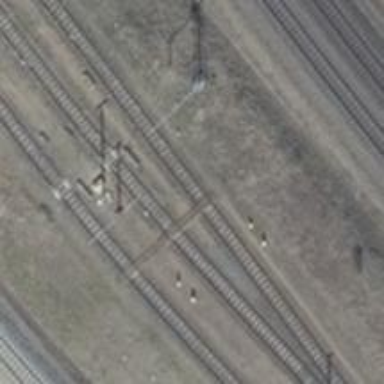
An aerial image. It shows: Rail spur service.